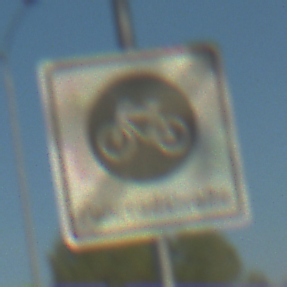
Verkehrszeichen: EndeFahrradstrasse
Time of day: MorningAfternoon
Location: Outdoor (Suburban)
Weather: PartlyCloudy
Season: NotSpecified
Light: Natural